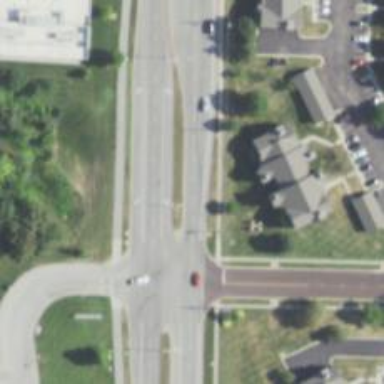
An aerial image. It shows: Dash road marking.